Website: slack
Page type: payment
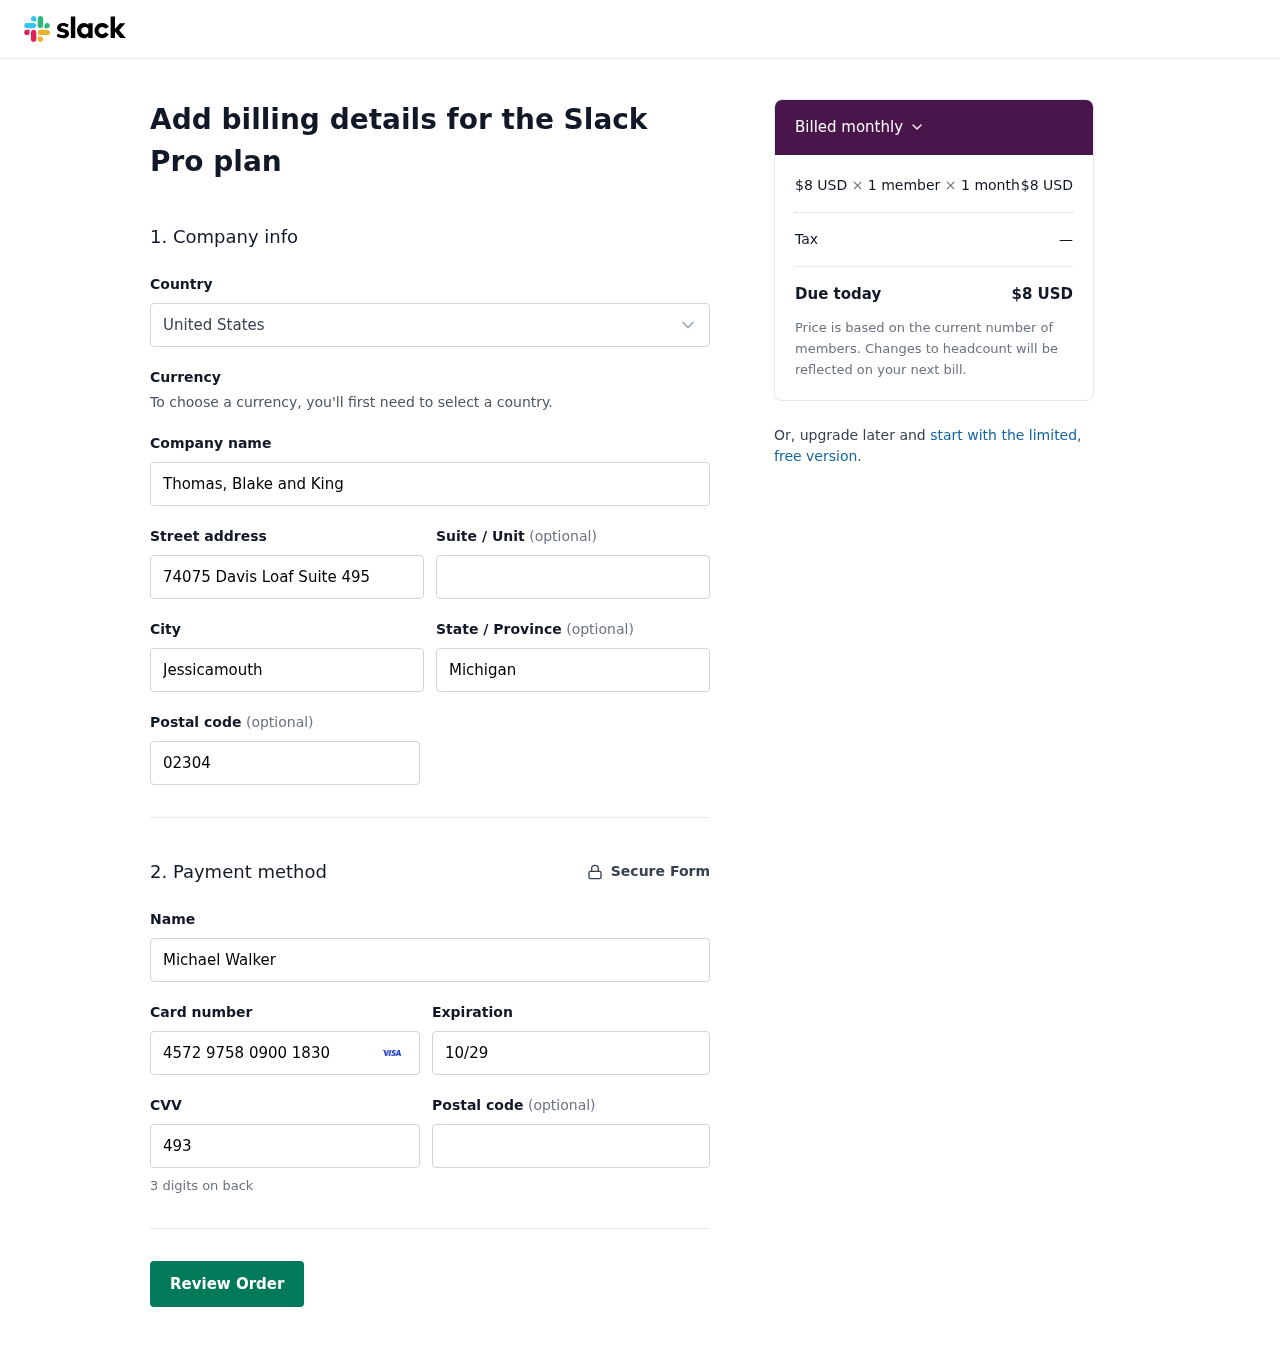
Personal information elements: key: PII_COUNTRY
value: United States
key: PII_COMPANY
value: Thomas, Blake and King
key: PII_STREET
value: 74075 Davis Loaf Suite 495
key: PII_CITY
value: Jessicamouth
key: PII_STATE
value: Michigan
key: PII_POSTCODE
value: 02304
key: PII_FULLNAME
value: Michael Walker
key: PII_CARD_NUMBER
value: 4572 9758 0900 1830
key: PII_CARD_EXPIRY
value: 10/29
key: PII_CARD_CVV
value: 493
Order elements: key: ORDER_PRICE_PER_MEMBER
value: $8 USD
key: ORDER_NUM_MEMBERS
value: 1 member
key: ORDER_NUM_MONTHS
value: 1 month
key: ORDER_SUBTOTAL
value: $8 USD
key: ORDER_TAX
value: —
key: ORDER_TOTAL
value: $8 USD